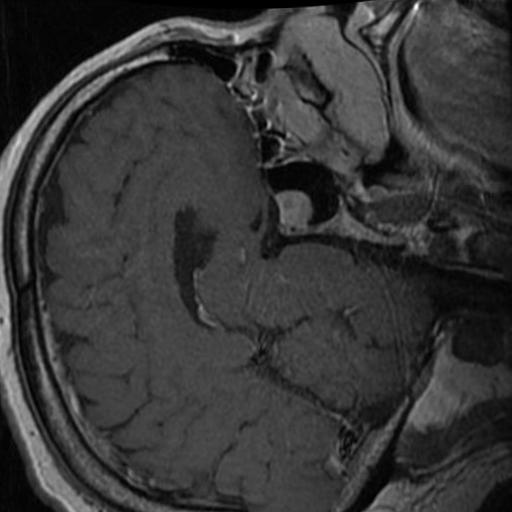
Label: brain_tumor